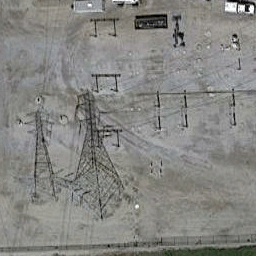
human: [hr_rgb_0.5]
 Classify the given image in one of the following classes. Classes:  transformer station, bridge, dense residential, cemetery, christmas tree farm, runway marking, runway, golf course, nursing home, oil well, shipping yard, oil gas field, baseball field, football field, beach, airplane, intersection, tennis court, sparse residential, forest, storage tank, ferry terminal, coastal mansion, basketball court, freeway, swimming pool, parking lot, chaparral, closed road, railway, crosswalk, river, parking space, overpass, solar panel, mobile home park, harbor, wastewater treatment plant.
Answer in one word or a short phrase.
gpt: transformer station